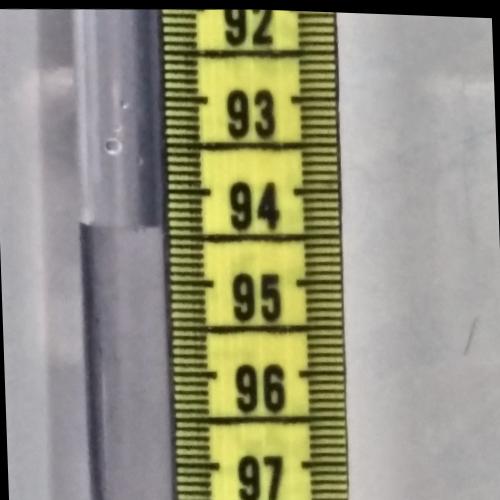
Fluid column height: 94.4 cm